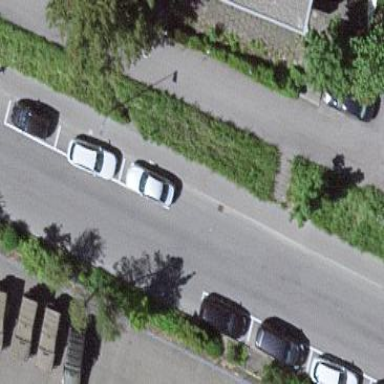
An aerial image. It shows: Parking lane with asphalt surface.